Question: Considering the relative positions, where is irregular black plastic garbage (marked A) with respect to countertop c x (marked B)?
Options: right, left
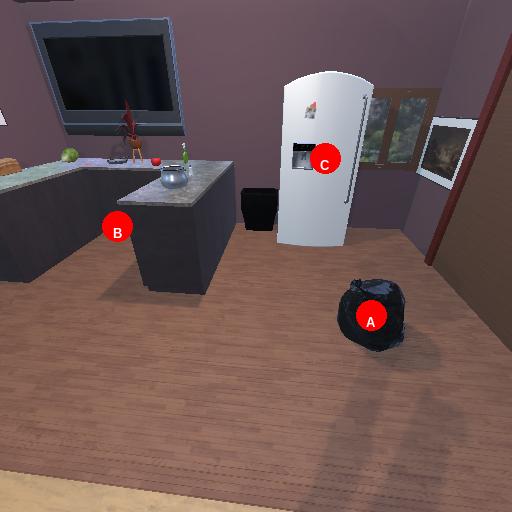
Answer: right